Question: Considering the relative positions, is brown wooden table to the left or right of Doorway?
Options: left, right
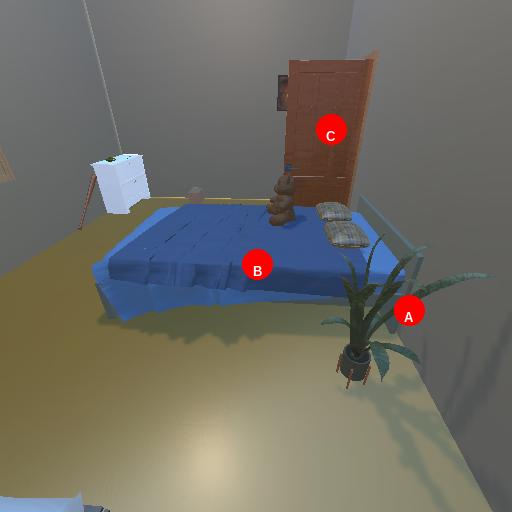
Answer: left